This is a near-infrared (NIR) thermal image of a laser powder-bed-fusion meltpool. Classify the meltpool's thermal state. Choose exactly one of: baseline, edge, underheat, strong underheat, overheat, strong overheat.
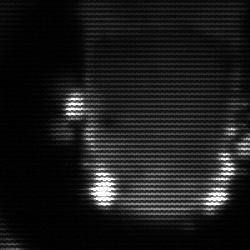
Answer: baseline